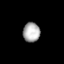
Tissue: lung
Cell type: Epithelial cells
Senescence score: 0.1701
Nuclear area (px): 326
Mean DAPI intensity: 172.135